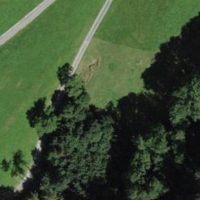
EUNIS habitat code: 44
Species observed at this site:
Equisetum arvense
Geum rivale